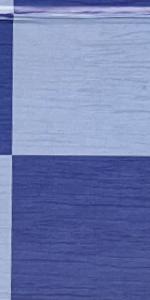
Label: Empty